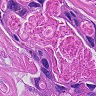
Metastatic tissue present: yes